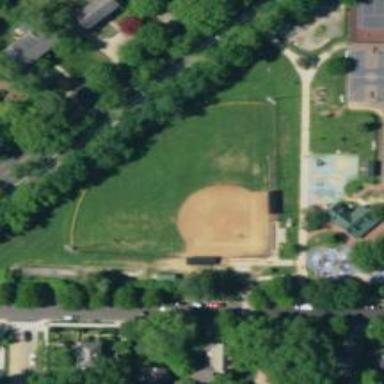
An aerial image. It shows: Grass pitch designated for softball games.